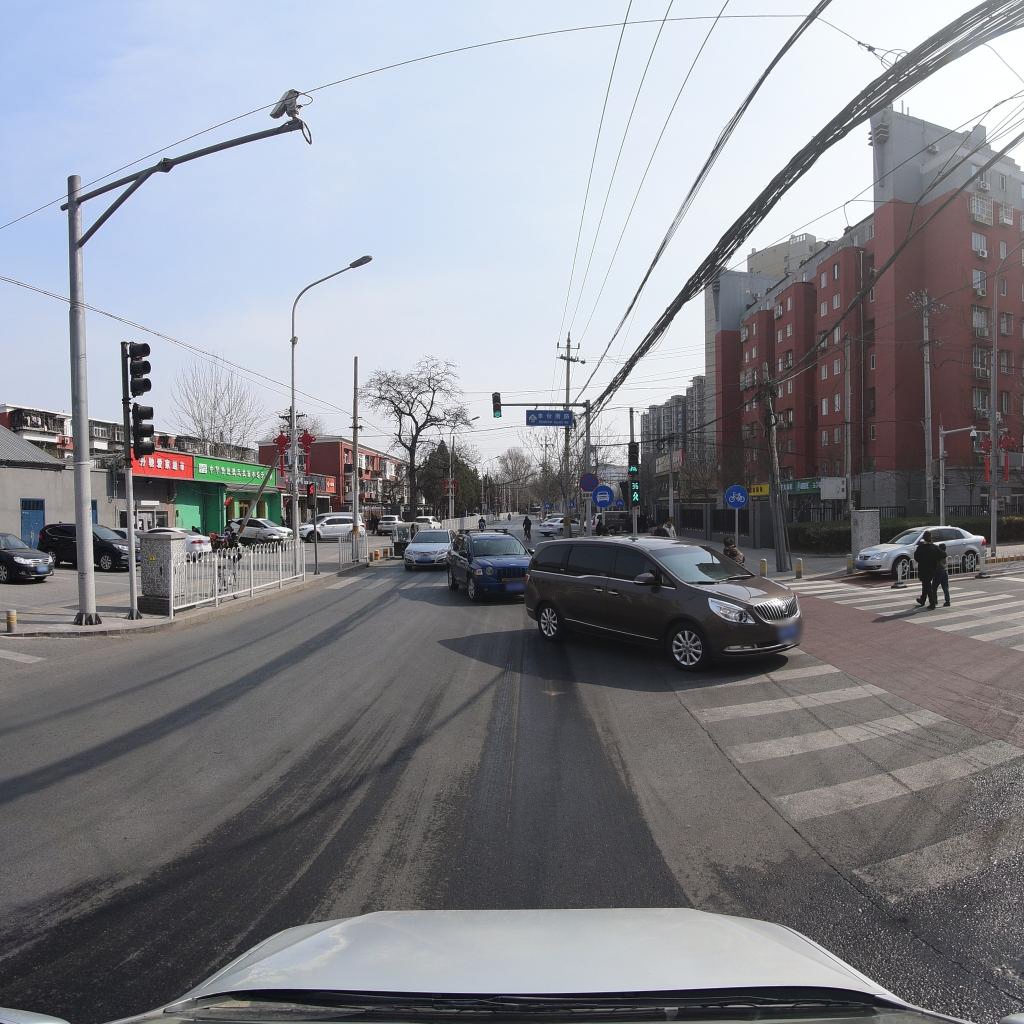
Region: Fengtai
Road damage annotations: longitudinal crack